Aerial crown-view tile of a tropical tree (Barro Colorado Island, Panama), acquired 20240611:
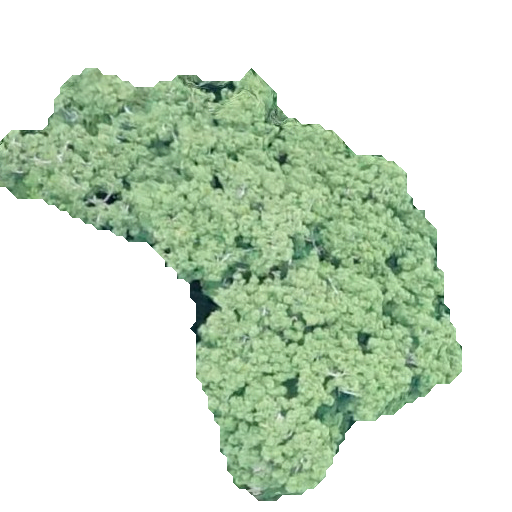
Species: Ceiba pentandra
GBIF accepted scientific name: Ceiba pentandra
Crown area: 163.497 m²